Question: I am trying to create my own custom UIProgressView by subclassing it and then overwrite the drawRect function.
Everything works as expected except the progress filling bar. I can't get the height and image right.
The images are both in Retina resolution and the Simulator is in Retina mode.
The images are called: "progressBar@2x.png" (28px high) and "progressBarTrack@2x.png" (32px high).
CustomProgressView.h
'''
#import <UIKit/UIKit.h>
@interface CustomProgressView : UIProgressView
@end
'''
CustomProgressView.m
'''
#import "CustomProgressView.h"
@implementation CustomProgressView
- (id)initWithFrame:(CGRect)frame
{
self = [super initWithFrame:frame];
if (self) {
// Initialization code
}
return self;
}
// Only override drawRect: if you perform custom drawing.
// An empty implementation adversely affects performance during animation.
- (void)drawRect:(CGRect)rect
{
// Drawing code
self.frame = CGRectMake(self.frame.origin.x, self.frame.origin.y, self.frame.size.width, 16);
UIImage *progressBarTrack = [[UIImage imageNamed:@"progressBarTrack"] resizableImageWithCapInsets:UIEdgeInsetsZero];
UIImage *progressBar = [[UIImage imageNamed:@"progressBar"] resizableImageWithCapInsets:UIEdgeInsetsMake(4, 4, 5, 4)];
[progressBarTrack drawInRect:rect];
NSInteger maximumWidth = rect.size.width - 2;
NSInteger currentWidth = floor([self progress] * maximumWidth);
CGRect fillRect = CGRectMake(rect.origin.x + 1, rect.origin.y + 1, currentWidth, 14);
[progressBar drawInRect:fillRect];
}
@end
'''
The resulting ProgressView has the right height and width. It also fills at the right percentage (currently set at 80%). But the progress fill image isn't drawn correctly.
Does anyone see where I go wrong?

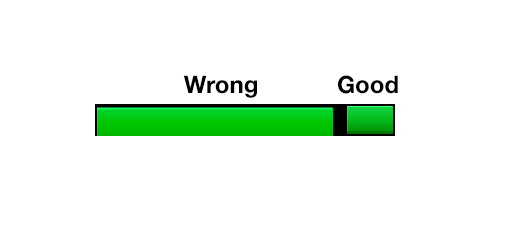
Answer: Looks like you're reassigning 'self.frame' in '-drawRect'.
I think you want something like this:
'''
// Only override drawRect: if you perform custom drawing.
// An empty implementation adversely affects performance during animation.
- (void)drawRect:(CGRect)rect
{
// Drawing code
CGRect bounds = self.bounds ;
UIImage *progressBarTrack = [ UIImage imageNamed:@"progressBarTrack"] ;
[ progressBarTrack drawInRect:bounds ] ;
UIImage *progressBar = [[UIImage imageNamed:@"progressBar"] resizableImageWithCapInsets:(const UIEdgeInsets){ 4.0f, 4.0f, 5.0f, 4.0f } ] ;
CGRect fillRect = CGRectInset( bounds, 2.0f, 2.0f ) ;
fillRect.width = floorf( self.progress * maximumWidth );
[progressBar drawInRect:fillRect];
}
'''
'''
@interface ProgressView : UIView
@property float progress ;
@end
@implementation ProgressView
@synthesize progress = _progress ;
-(id)initWithFrame:(CGRect)frame
{
if (( self = [ super initWithFrame:frame ] ))
{
self.layer.needsDisplayOnBoundsChange = YES ;
}
return self ;
}
-(void)drawRect
{
// see code above
}
-(void)setProgress:(float)progress
{
_progress = progress ;
[ self setNeedsDisplay ] ;
}
@end
'''